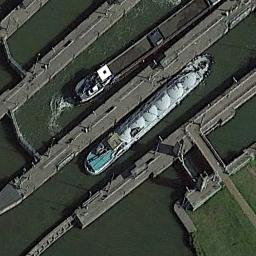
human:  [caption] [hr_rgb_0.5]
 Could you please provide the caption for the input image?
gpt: The grass is beside the ships .

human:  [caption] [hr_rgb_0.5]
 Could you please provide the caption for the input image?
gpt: The two ships are docked at the dock .

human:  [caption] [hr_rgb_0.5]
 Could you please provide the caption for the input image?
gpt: A brown bulk carrier and a white LNG ship parked at their respective docks .

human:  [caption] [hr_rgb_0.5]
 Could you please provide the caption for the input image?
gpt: There are two ships in the green water on the shore .

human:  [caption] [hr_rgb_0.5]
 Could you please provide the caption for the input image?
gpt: There are two ships on the harbor .